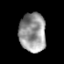
Tissue: prostate
Cell type: T cells
Senescence score: 0.2754
Nuclear area (px): 1020
Mean DAPI intensity: 151.132